Interaction volume radius: 5 \u00c5
Interaction volume height: 10 \u00c5
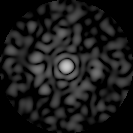
Disorder parameter: 0.8536